Question: I have a Problem Regarding different Build Variant.
I have made 3 Build variant with Beta,Debug and Release. I have also integrated OTP using Firebase.
When i try to run the app with debug or beta, the otp comes. but when i switch to release mode, the otp doesn't come.
and i got to know this is happening because of SHA-1 not updated in firebase release package name but when i try to connect it with release build variant, it still taking debug package name.
I tried every other solution but nothing works for me.

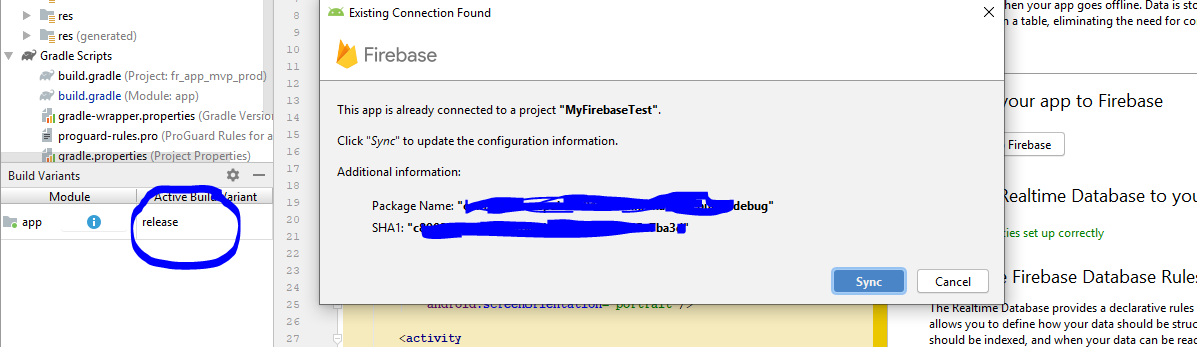
Answer: I got my own answer, as, debug app doesn't need any release key, but when i set my app to release, it generate a release mode, so, it need the original keyforandroid.jks, but i didn;t set the path for it. That's why the problem occurs.